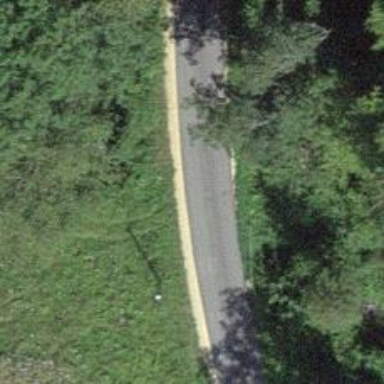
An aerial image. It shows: Culvert tunnel.